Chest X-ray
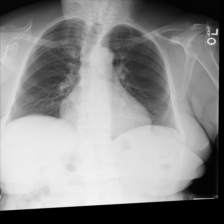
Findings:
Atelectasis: negative
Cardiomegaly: positive
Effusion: negative
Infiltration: negative
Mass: negative
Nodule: negative
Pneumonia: negative
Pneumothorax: negative
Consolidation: negative
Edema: negative
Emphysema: negative
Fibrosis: negative
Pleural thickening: negative
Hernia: negative